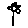
Label: flower